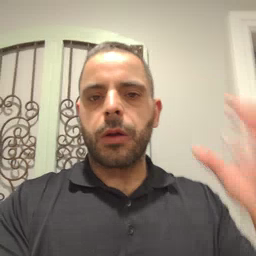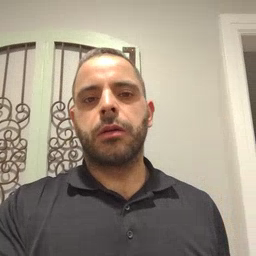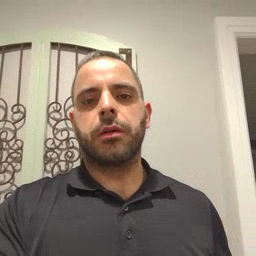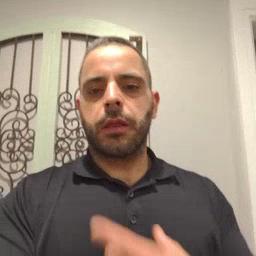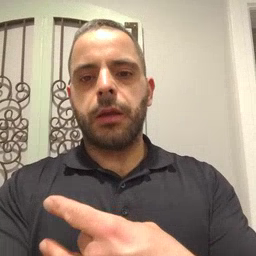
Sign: like